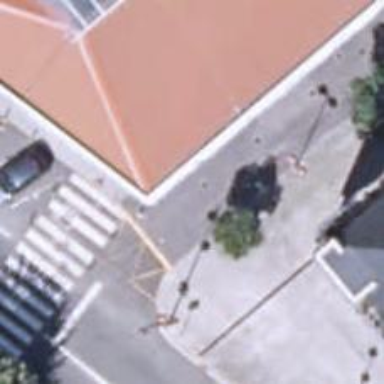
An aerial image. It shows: Pedestrian road.